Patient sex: M
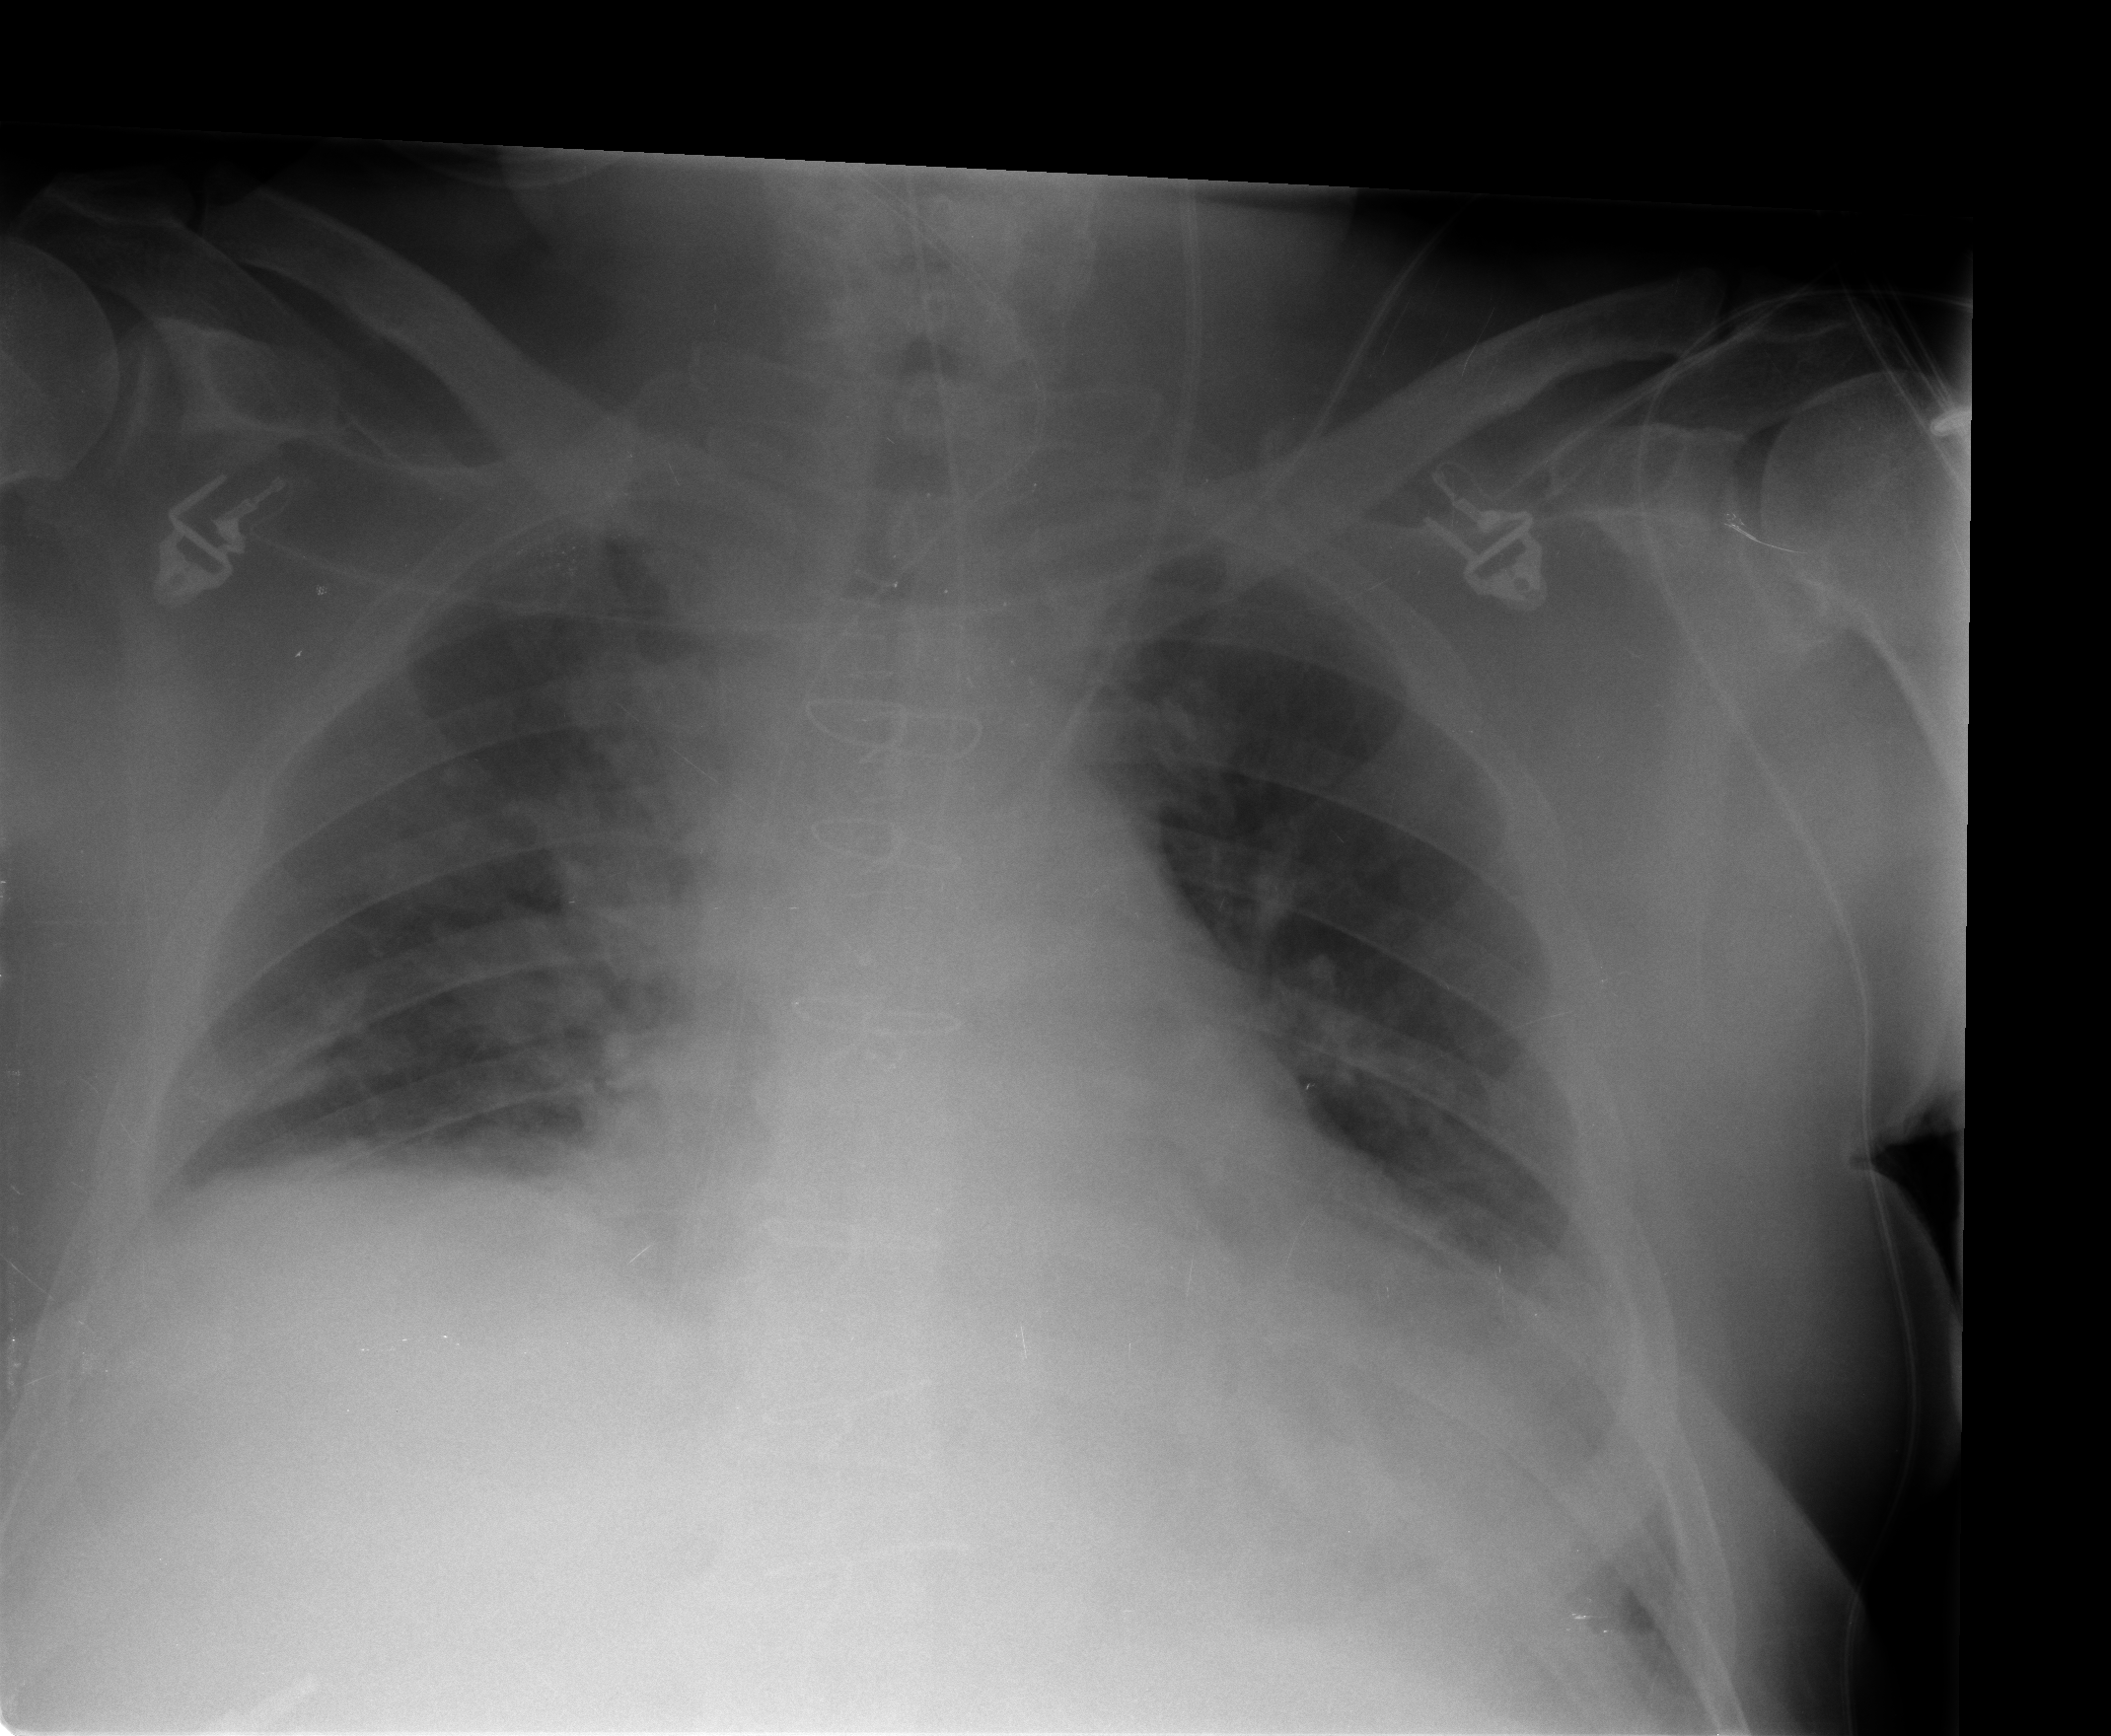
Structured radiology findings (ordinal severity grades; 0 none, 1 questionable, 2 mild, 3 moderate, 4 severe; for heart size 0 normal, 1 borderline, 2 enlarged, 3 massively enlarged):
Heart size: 1
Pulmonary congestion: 2
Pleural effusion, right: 1
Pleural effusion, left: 1
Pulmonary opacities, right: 2
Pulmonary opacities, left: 1
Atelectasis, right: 2
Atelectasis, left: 2